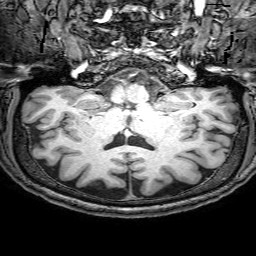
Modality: T1w
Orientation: sagittal
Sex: male
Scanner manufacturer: philips
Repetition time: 0.00818 s
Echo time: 0.00376 s